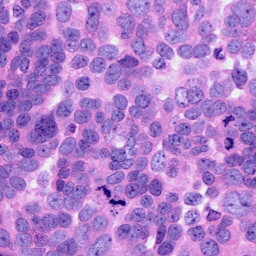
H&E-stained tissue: Ovarian